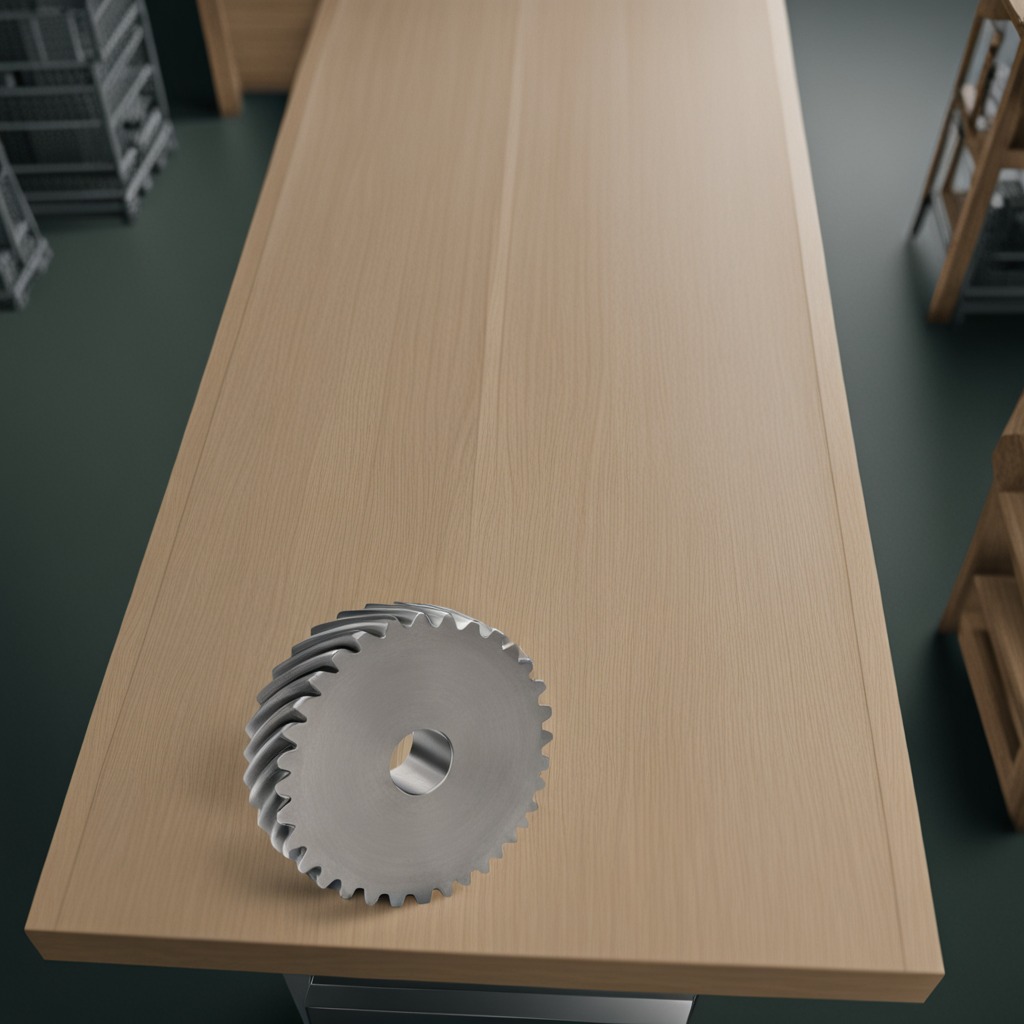
A steel gear with teeth is lying on the workbench.